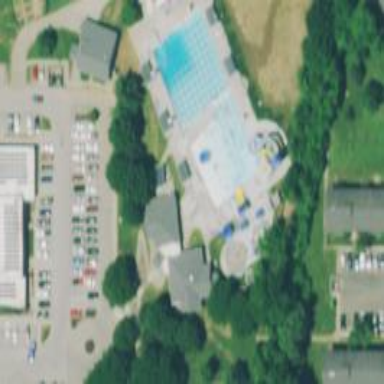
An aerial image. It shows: Outdoor swimming pool suitable for swimming.